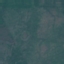
Label: HerbaceousVegetation